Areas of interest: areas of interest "Xiamen Taikoo Training Center"
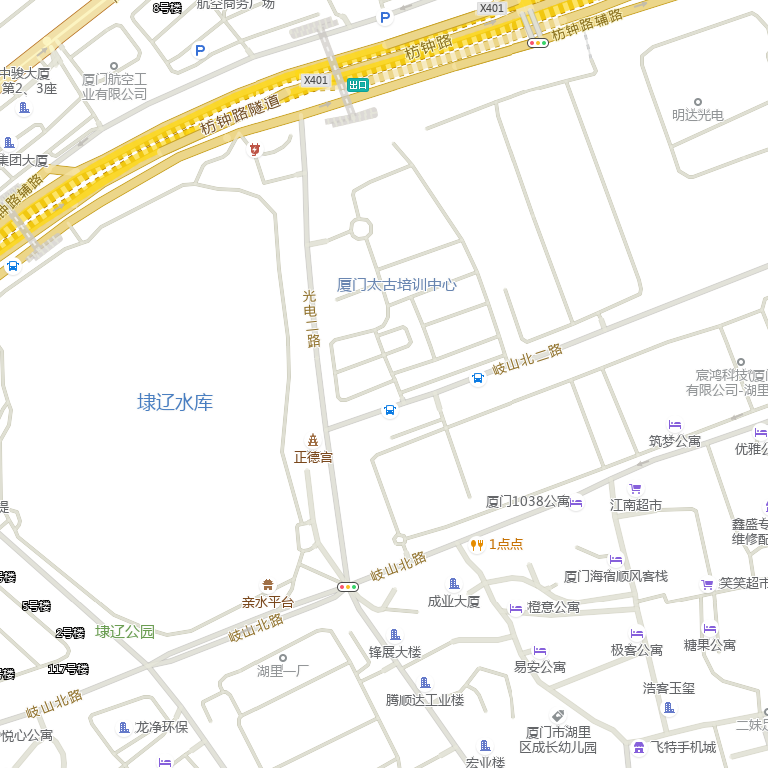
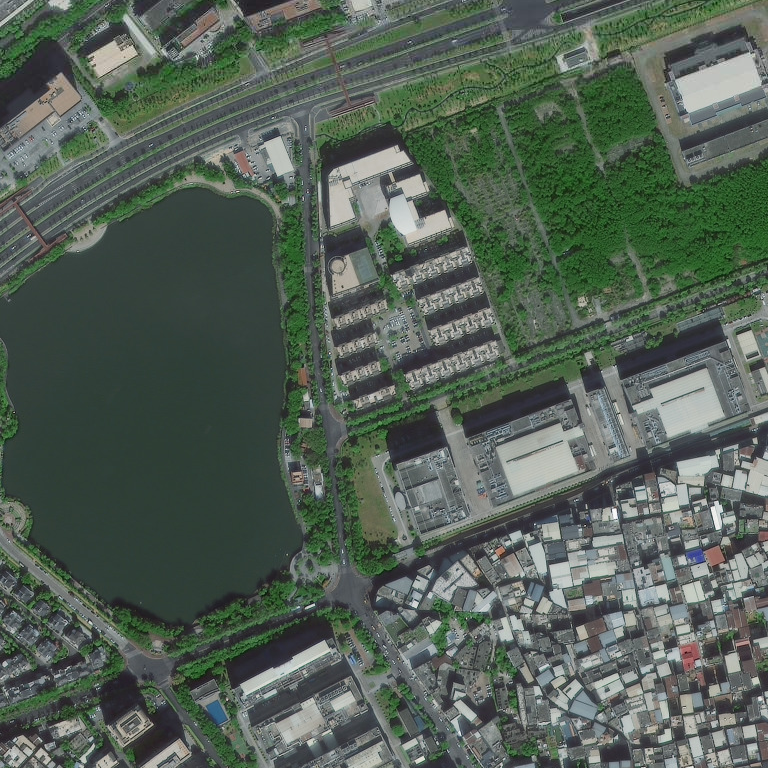